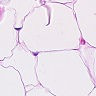
Metastatic tissue present: no